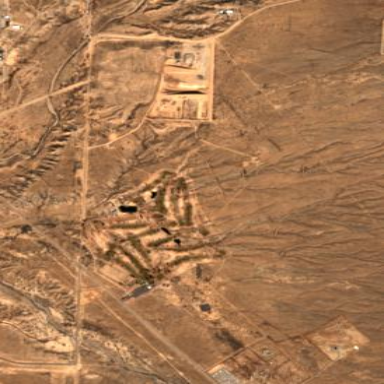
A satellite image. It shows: Golf course.